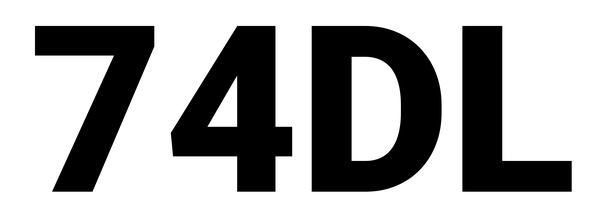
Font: Roboto_Black